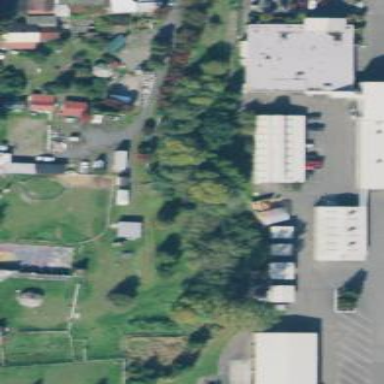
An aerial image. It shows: Veterinary facility.